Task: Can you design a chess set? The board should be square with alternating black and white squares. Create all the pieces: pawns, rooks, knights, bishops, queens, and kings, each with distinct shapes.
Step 5129:
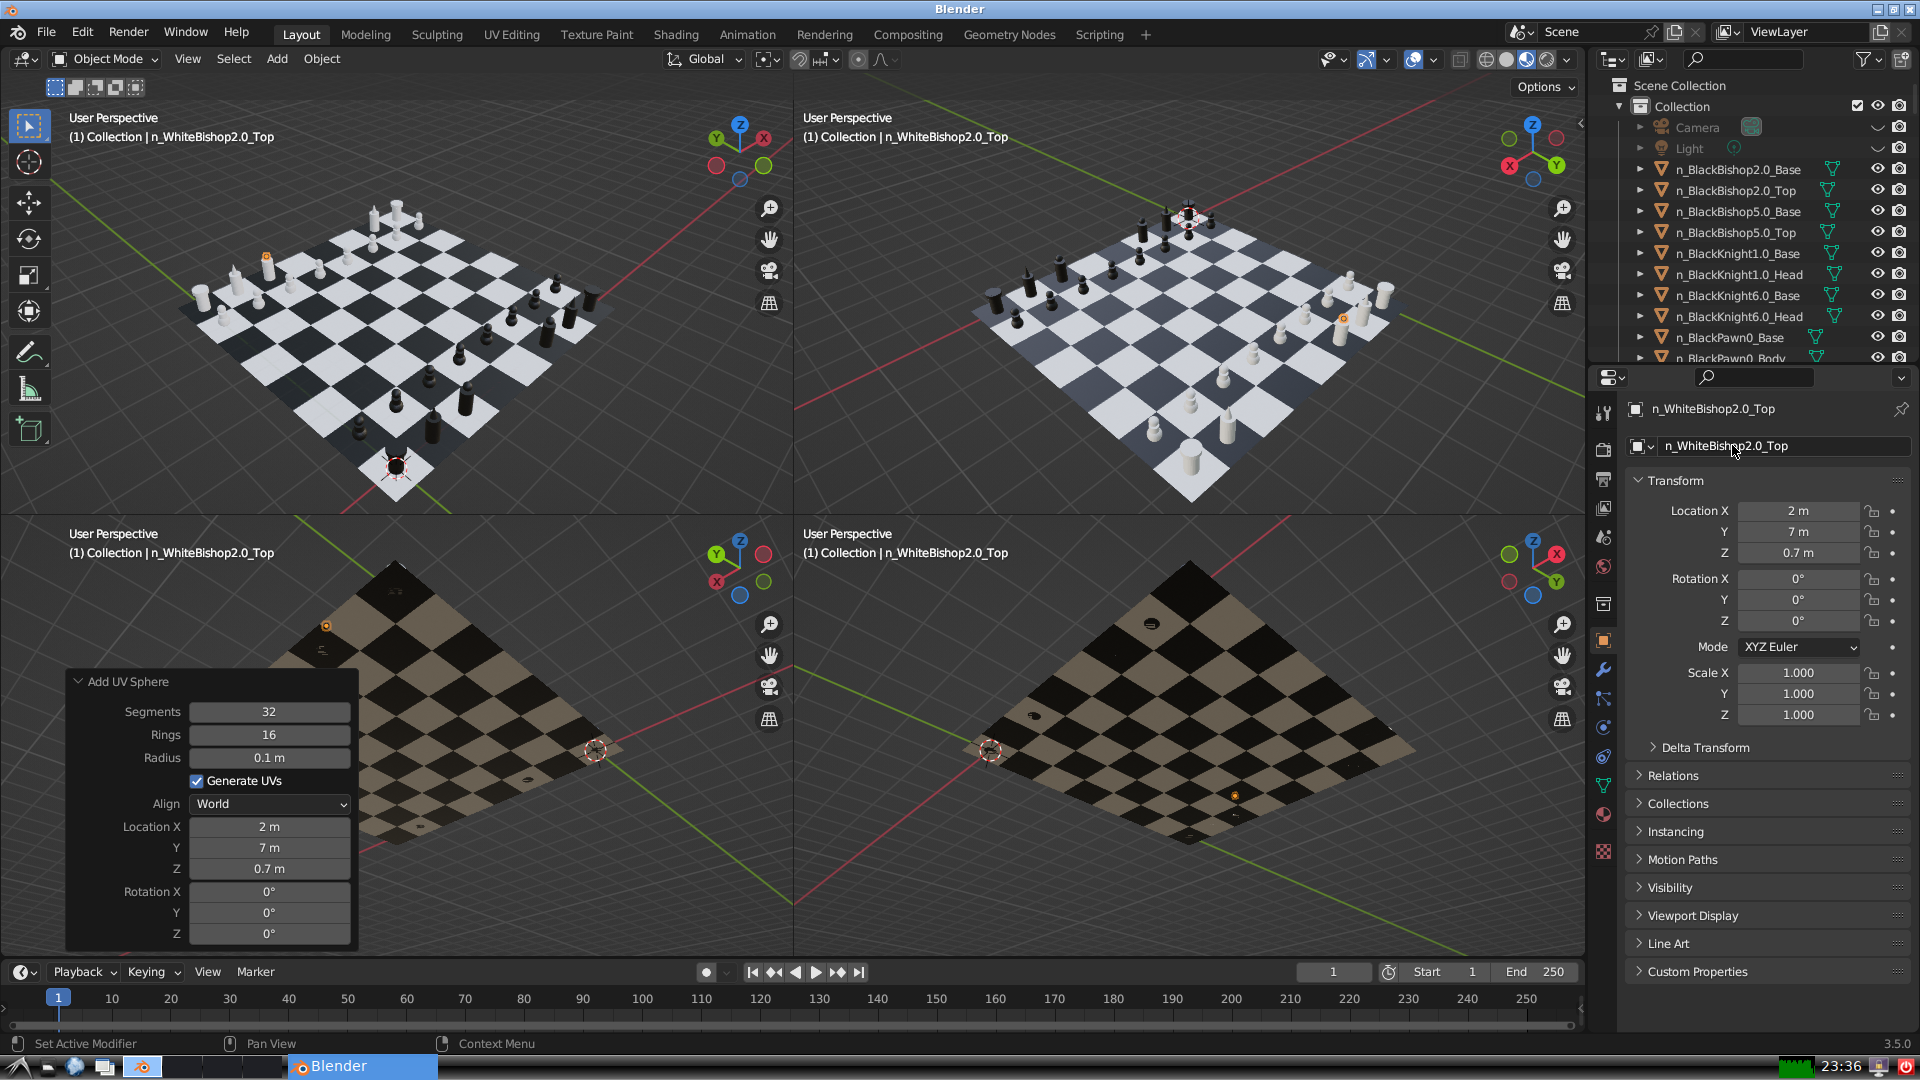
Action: {"mouse_move": [1603, 815]}